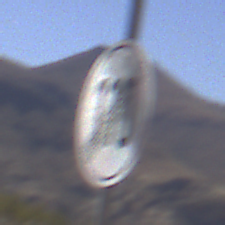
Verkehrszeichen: EndeGeschwindigkeit110
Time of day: Midday
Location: Outdoor (Nature)
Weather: Clear
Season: NotSpecified
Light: Natural